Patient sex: F
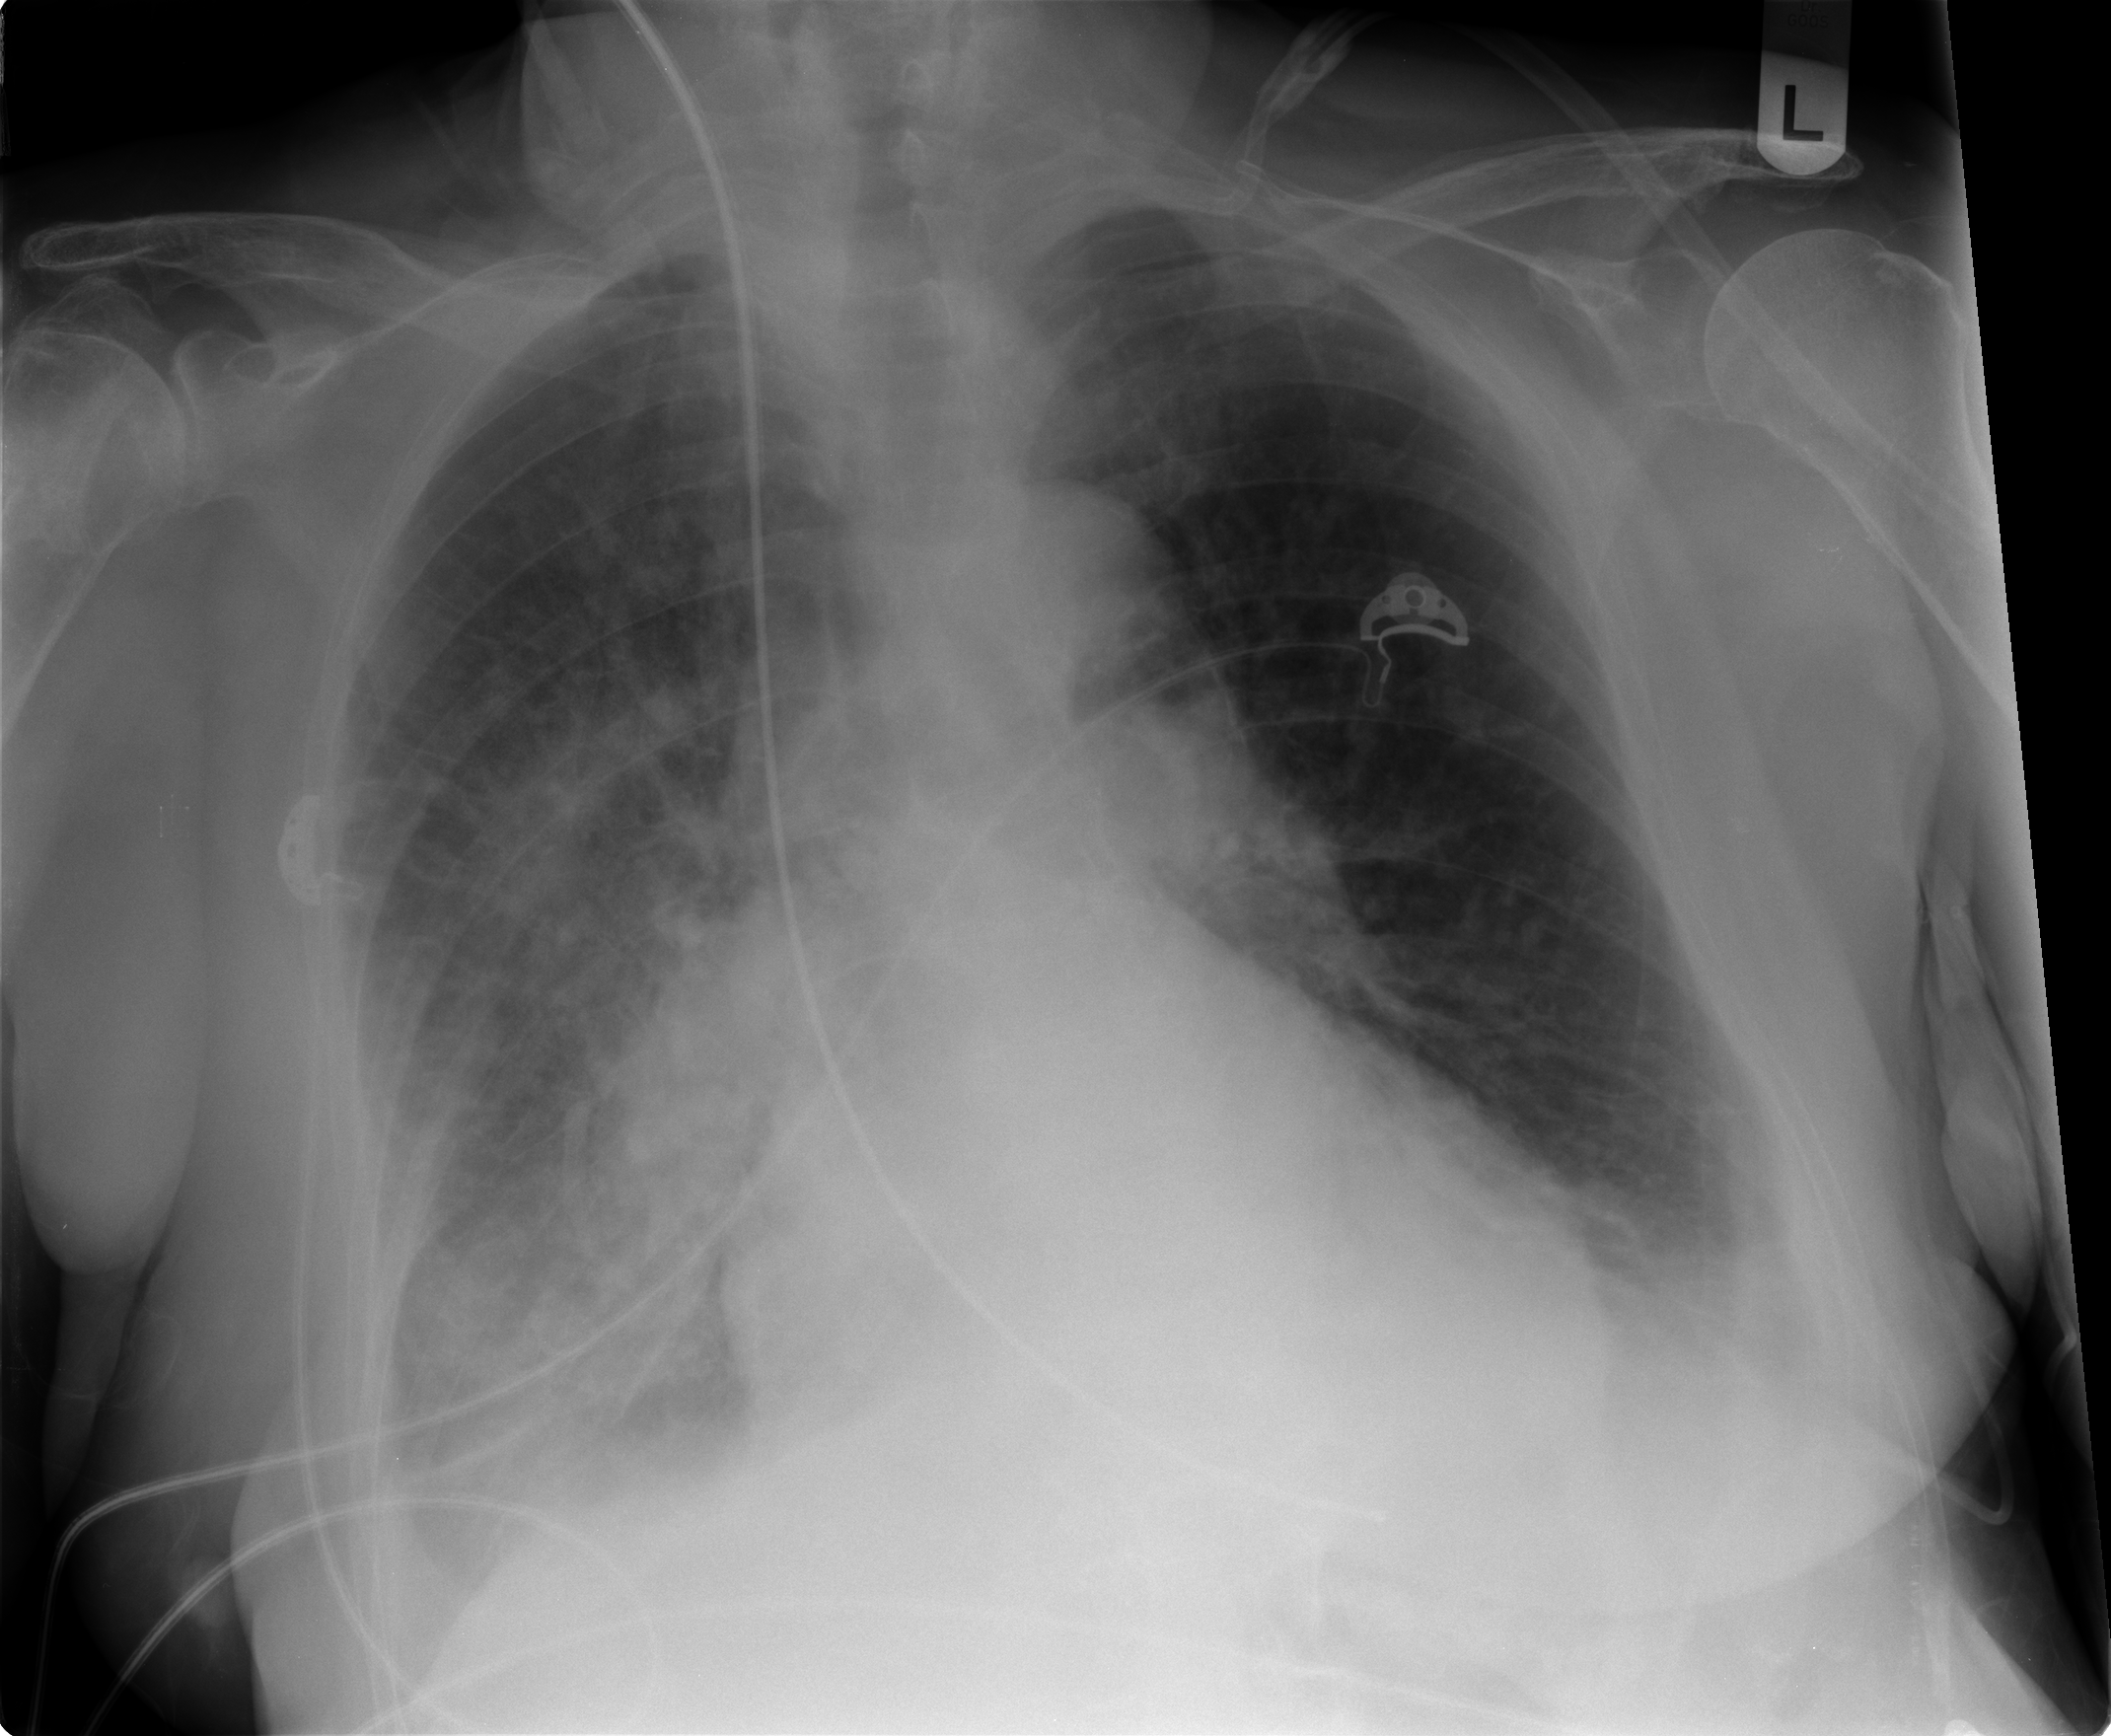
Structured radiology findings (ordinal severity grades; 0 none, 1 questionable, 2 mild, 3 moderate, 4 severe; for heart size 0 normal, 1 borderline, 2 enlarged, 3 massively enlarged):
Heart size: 1
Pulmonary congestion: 2
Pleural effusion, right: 2
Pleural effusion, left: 0
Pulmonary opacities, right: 2
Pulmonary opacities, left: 0
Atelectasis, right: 2
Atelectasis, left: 2